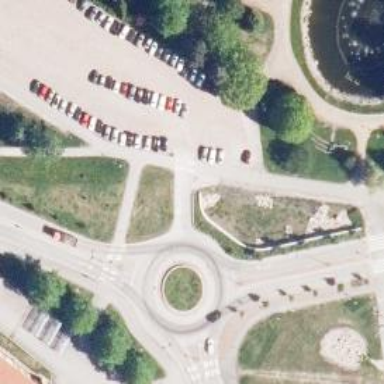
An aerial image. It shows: Uncontrolled crossing on the road.